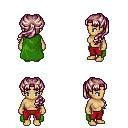
a pixel art fantasy rpg character, female body template, human, tanned skin, green cape, red pants, white blonde princess hairstyle, four views (front, back, left, right), 2x2 character sprite sheet, small pixel art, hard edges, no anti-aliasing